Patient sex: M
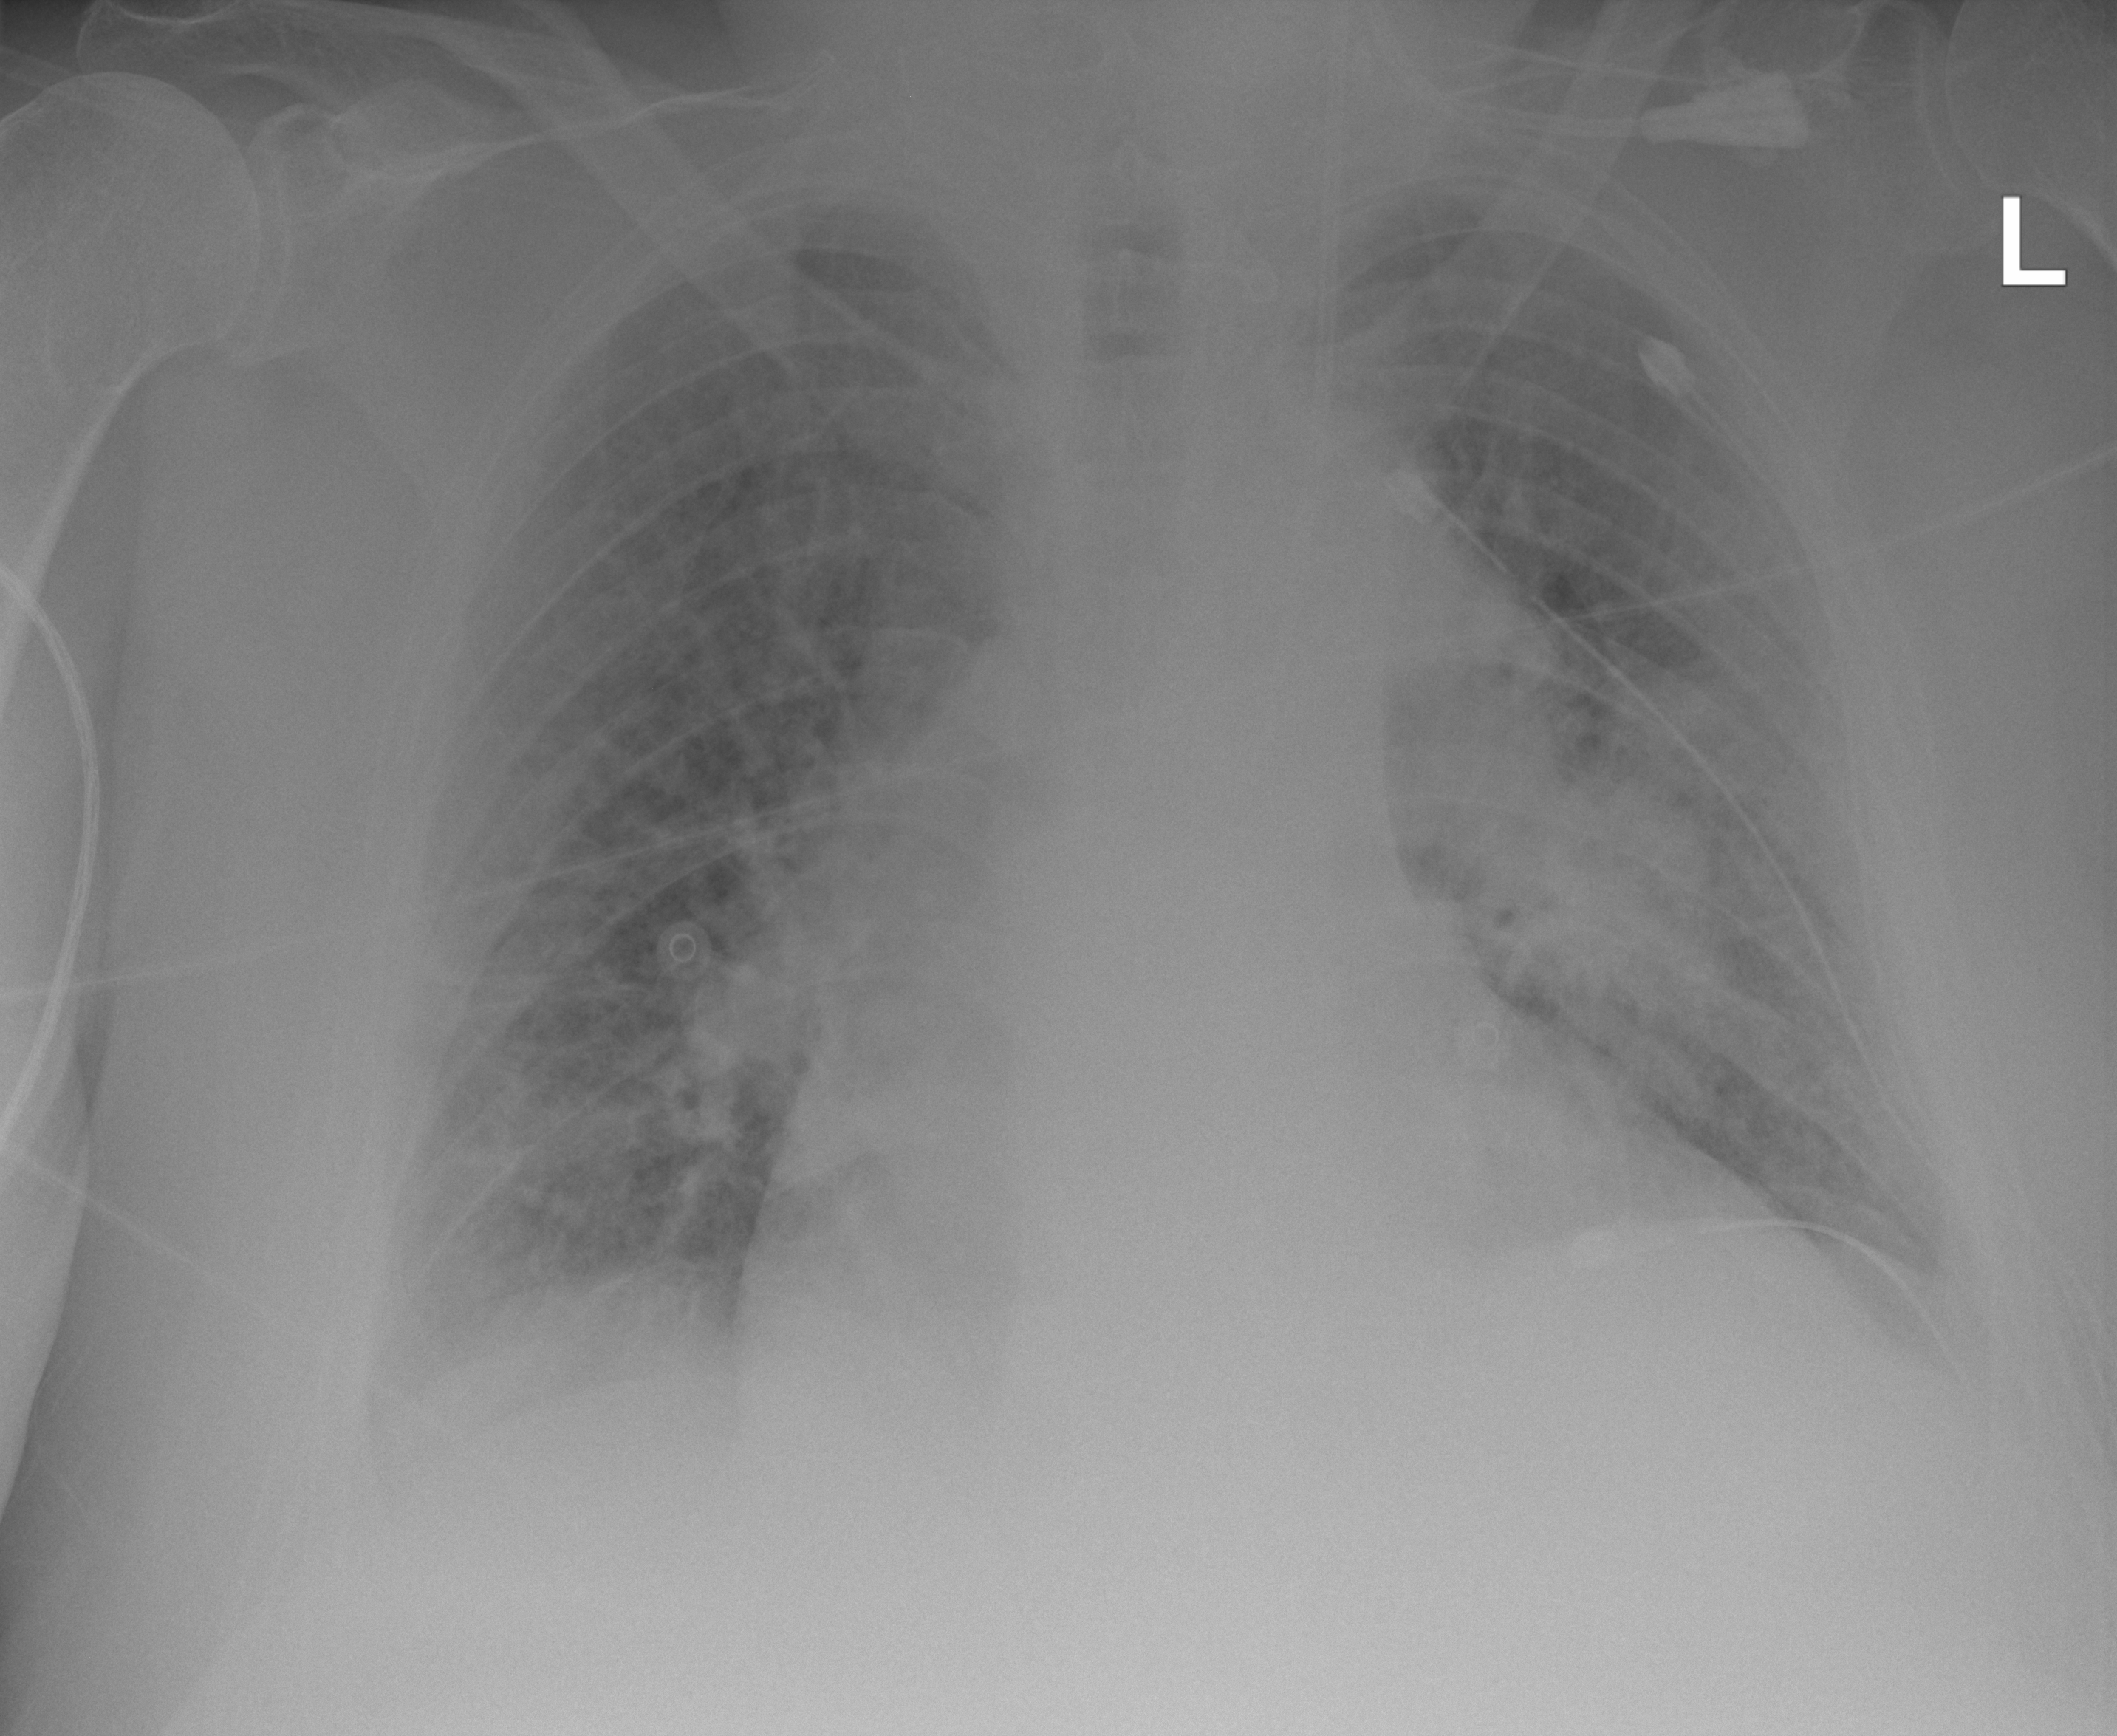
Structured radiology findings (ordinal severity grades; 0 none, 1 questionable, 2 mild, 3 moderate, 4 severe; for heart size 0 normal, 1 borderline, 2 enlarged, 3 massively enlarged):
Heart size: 2
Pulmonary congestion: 3
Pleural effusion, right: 1
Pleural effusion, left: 0
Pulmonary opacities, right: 2
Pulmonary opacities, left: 3
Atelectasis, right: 2
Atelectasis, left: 2